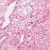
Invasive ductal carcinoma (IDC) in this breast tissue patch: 0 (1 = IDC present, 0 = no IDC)